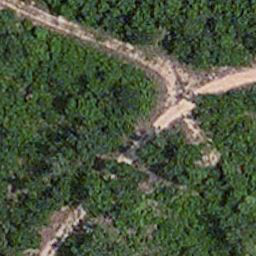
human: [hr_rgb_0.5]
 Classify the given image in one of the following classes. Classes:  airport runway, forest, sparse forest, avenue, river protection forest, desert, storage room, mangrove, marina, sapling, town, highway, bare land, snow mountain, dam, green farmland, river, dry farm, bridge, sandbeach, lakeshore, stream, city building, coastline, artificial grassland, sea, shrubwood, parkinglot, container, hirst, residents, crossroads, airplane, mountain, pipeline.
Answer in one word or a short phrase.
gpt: avenue